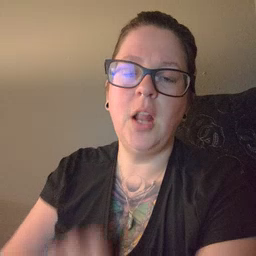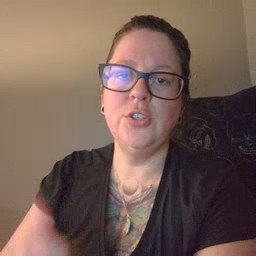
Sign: another